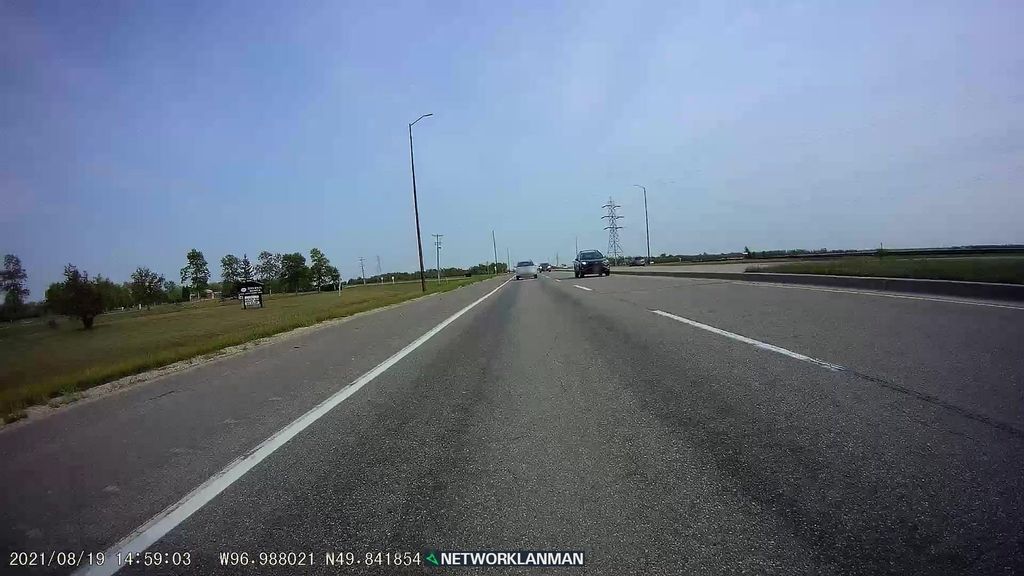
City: winnipeg